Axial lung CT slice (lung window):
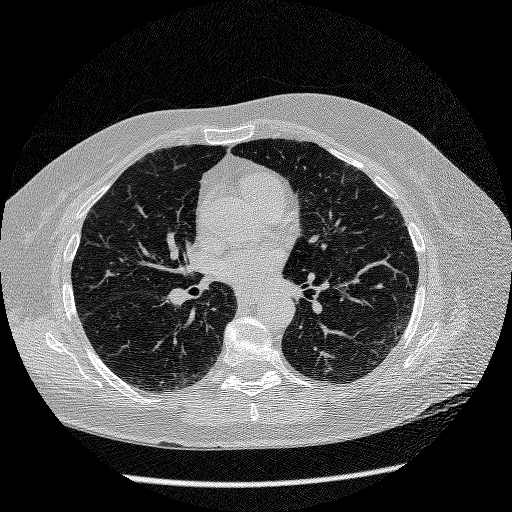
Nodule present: no